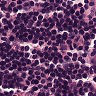
Metastatic tissue present: no